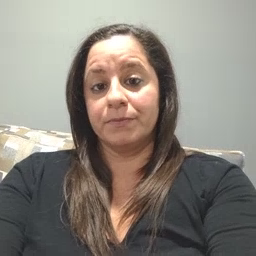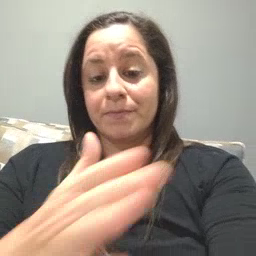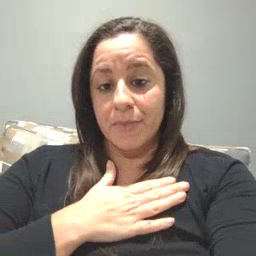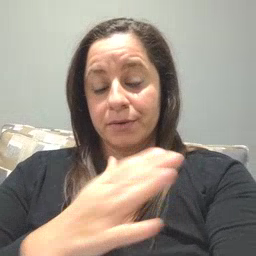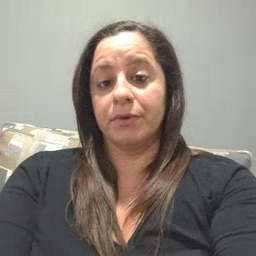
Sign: minemy